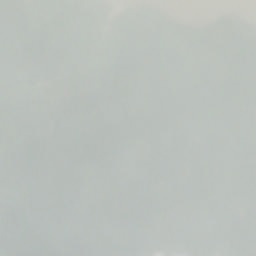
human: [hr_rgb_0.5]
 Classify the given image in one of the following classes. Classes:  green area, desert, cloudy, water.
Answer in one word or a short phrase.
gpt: cloudy